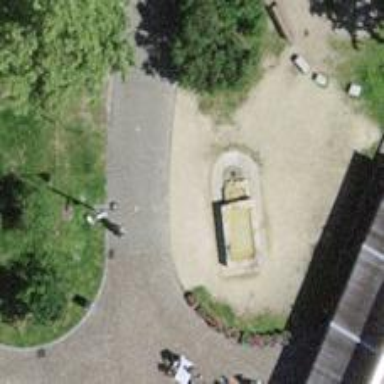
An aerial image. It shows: Drinking water fountain for people to hydrate.